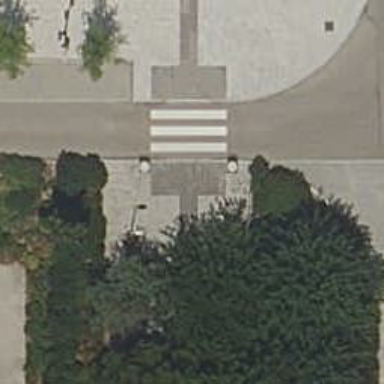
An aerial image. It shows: Uncontrolled crossing on the road.